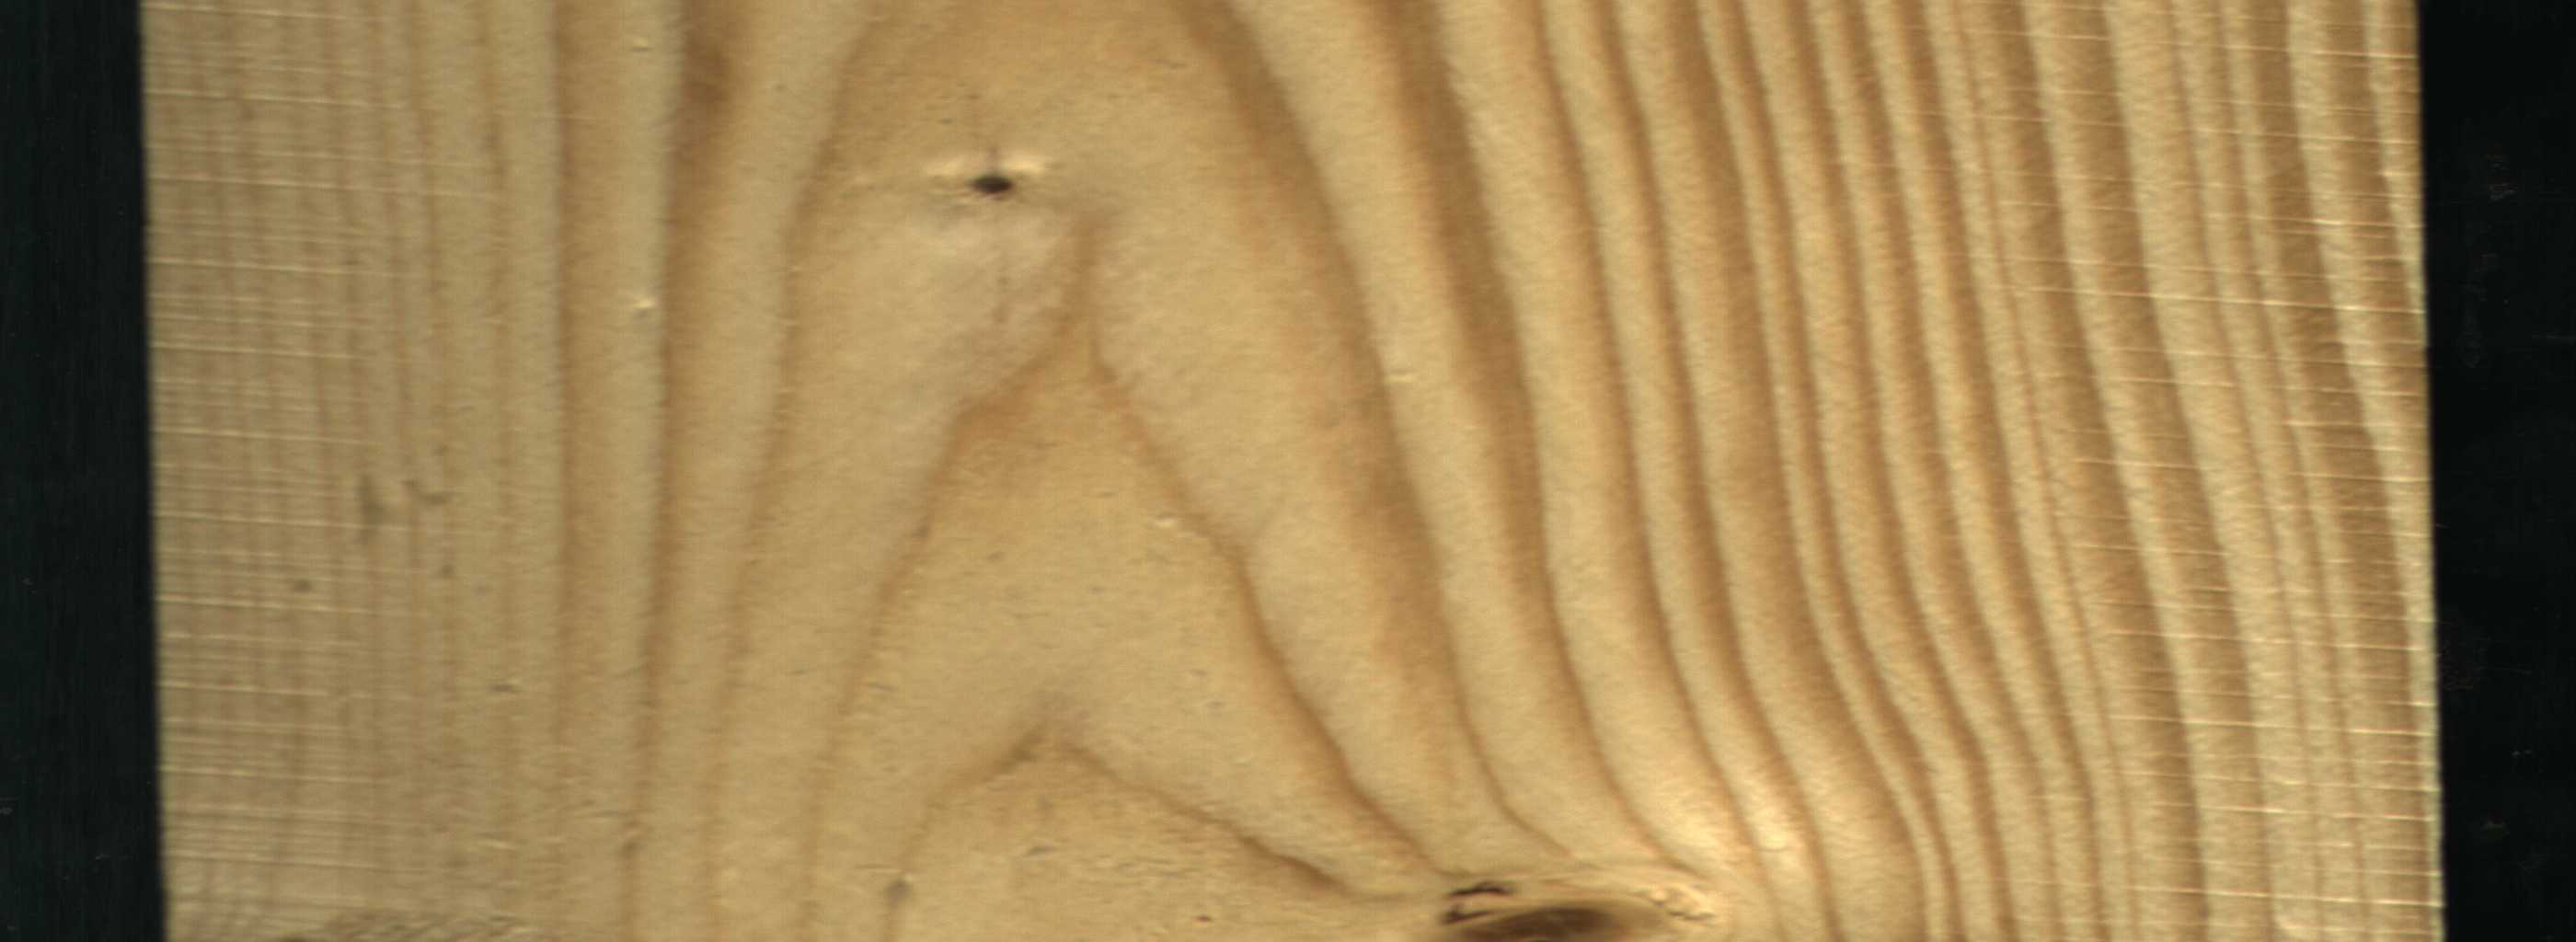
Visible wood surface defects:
Live_Knot
Live_Knot